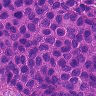
Metastatic tissue present: yes